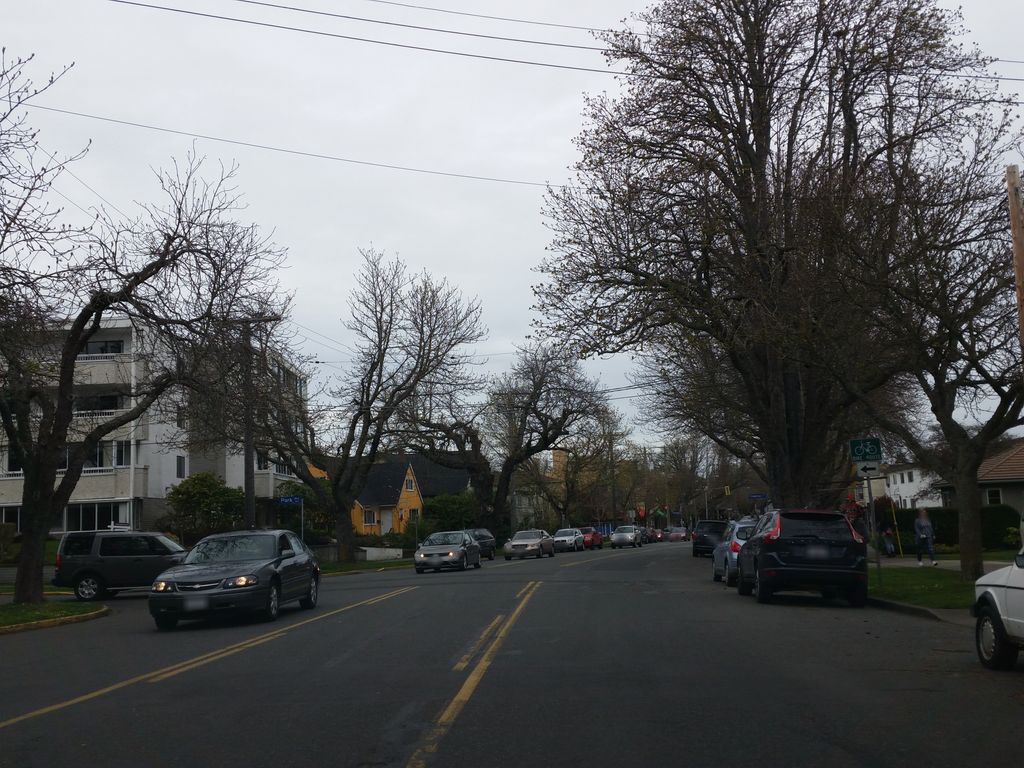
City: victoria